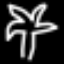
Label: palm tree